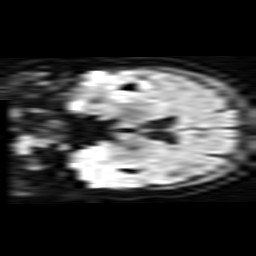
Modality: TRACE
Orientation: coronal
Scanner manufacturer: philips
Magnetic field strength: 1.5 T
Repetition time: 4.77 s
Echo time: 0.07764 s